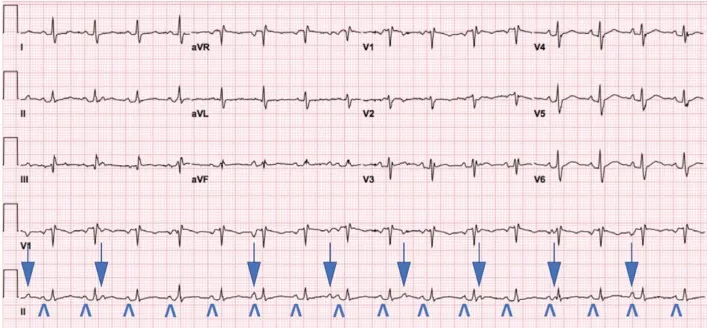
A: Recordings from the first postoperative day following OHT performed six years prior. Donor atrial rate was 97 bpm. Recipient atrial rate was 55 bpm (marked by. ) and was dissociated from the donor atrial (marked by. ) and ventricular rates.
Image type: electrography (ekg)